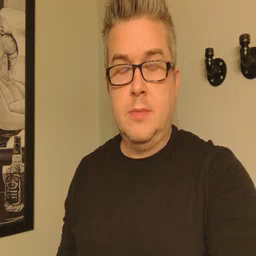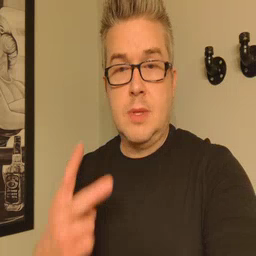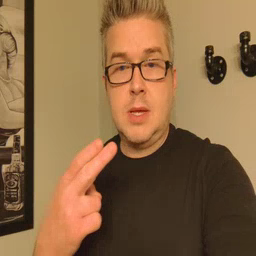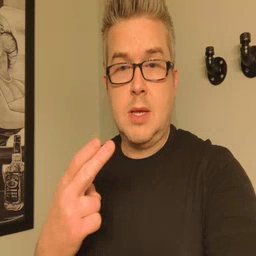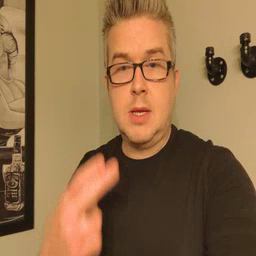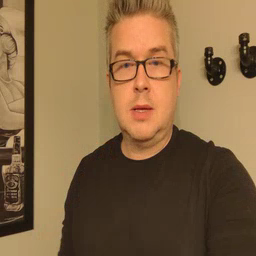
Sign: scissors